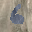
Label: 6